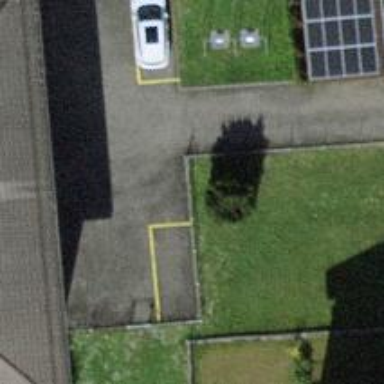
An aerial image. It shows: Urban tree with needle-leaved evergreen.